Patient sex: M
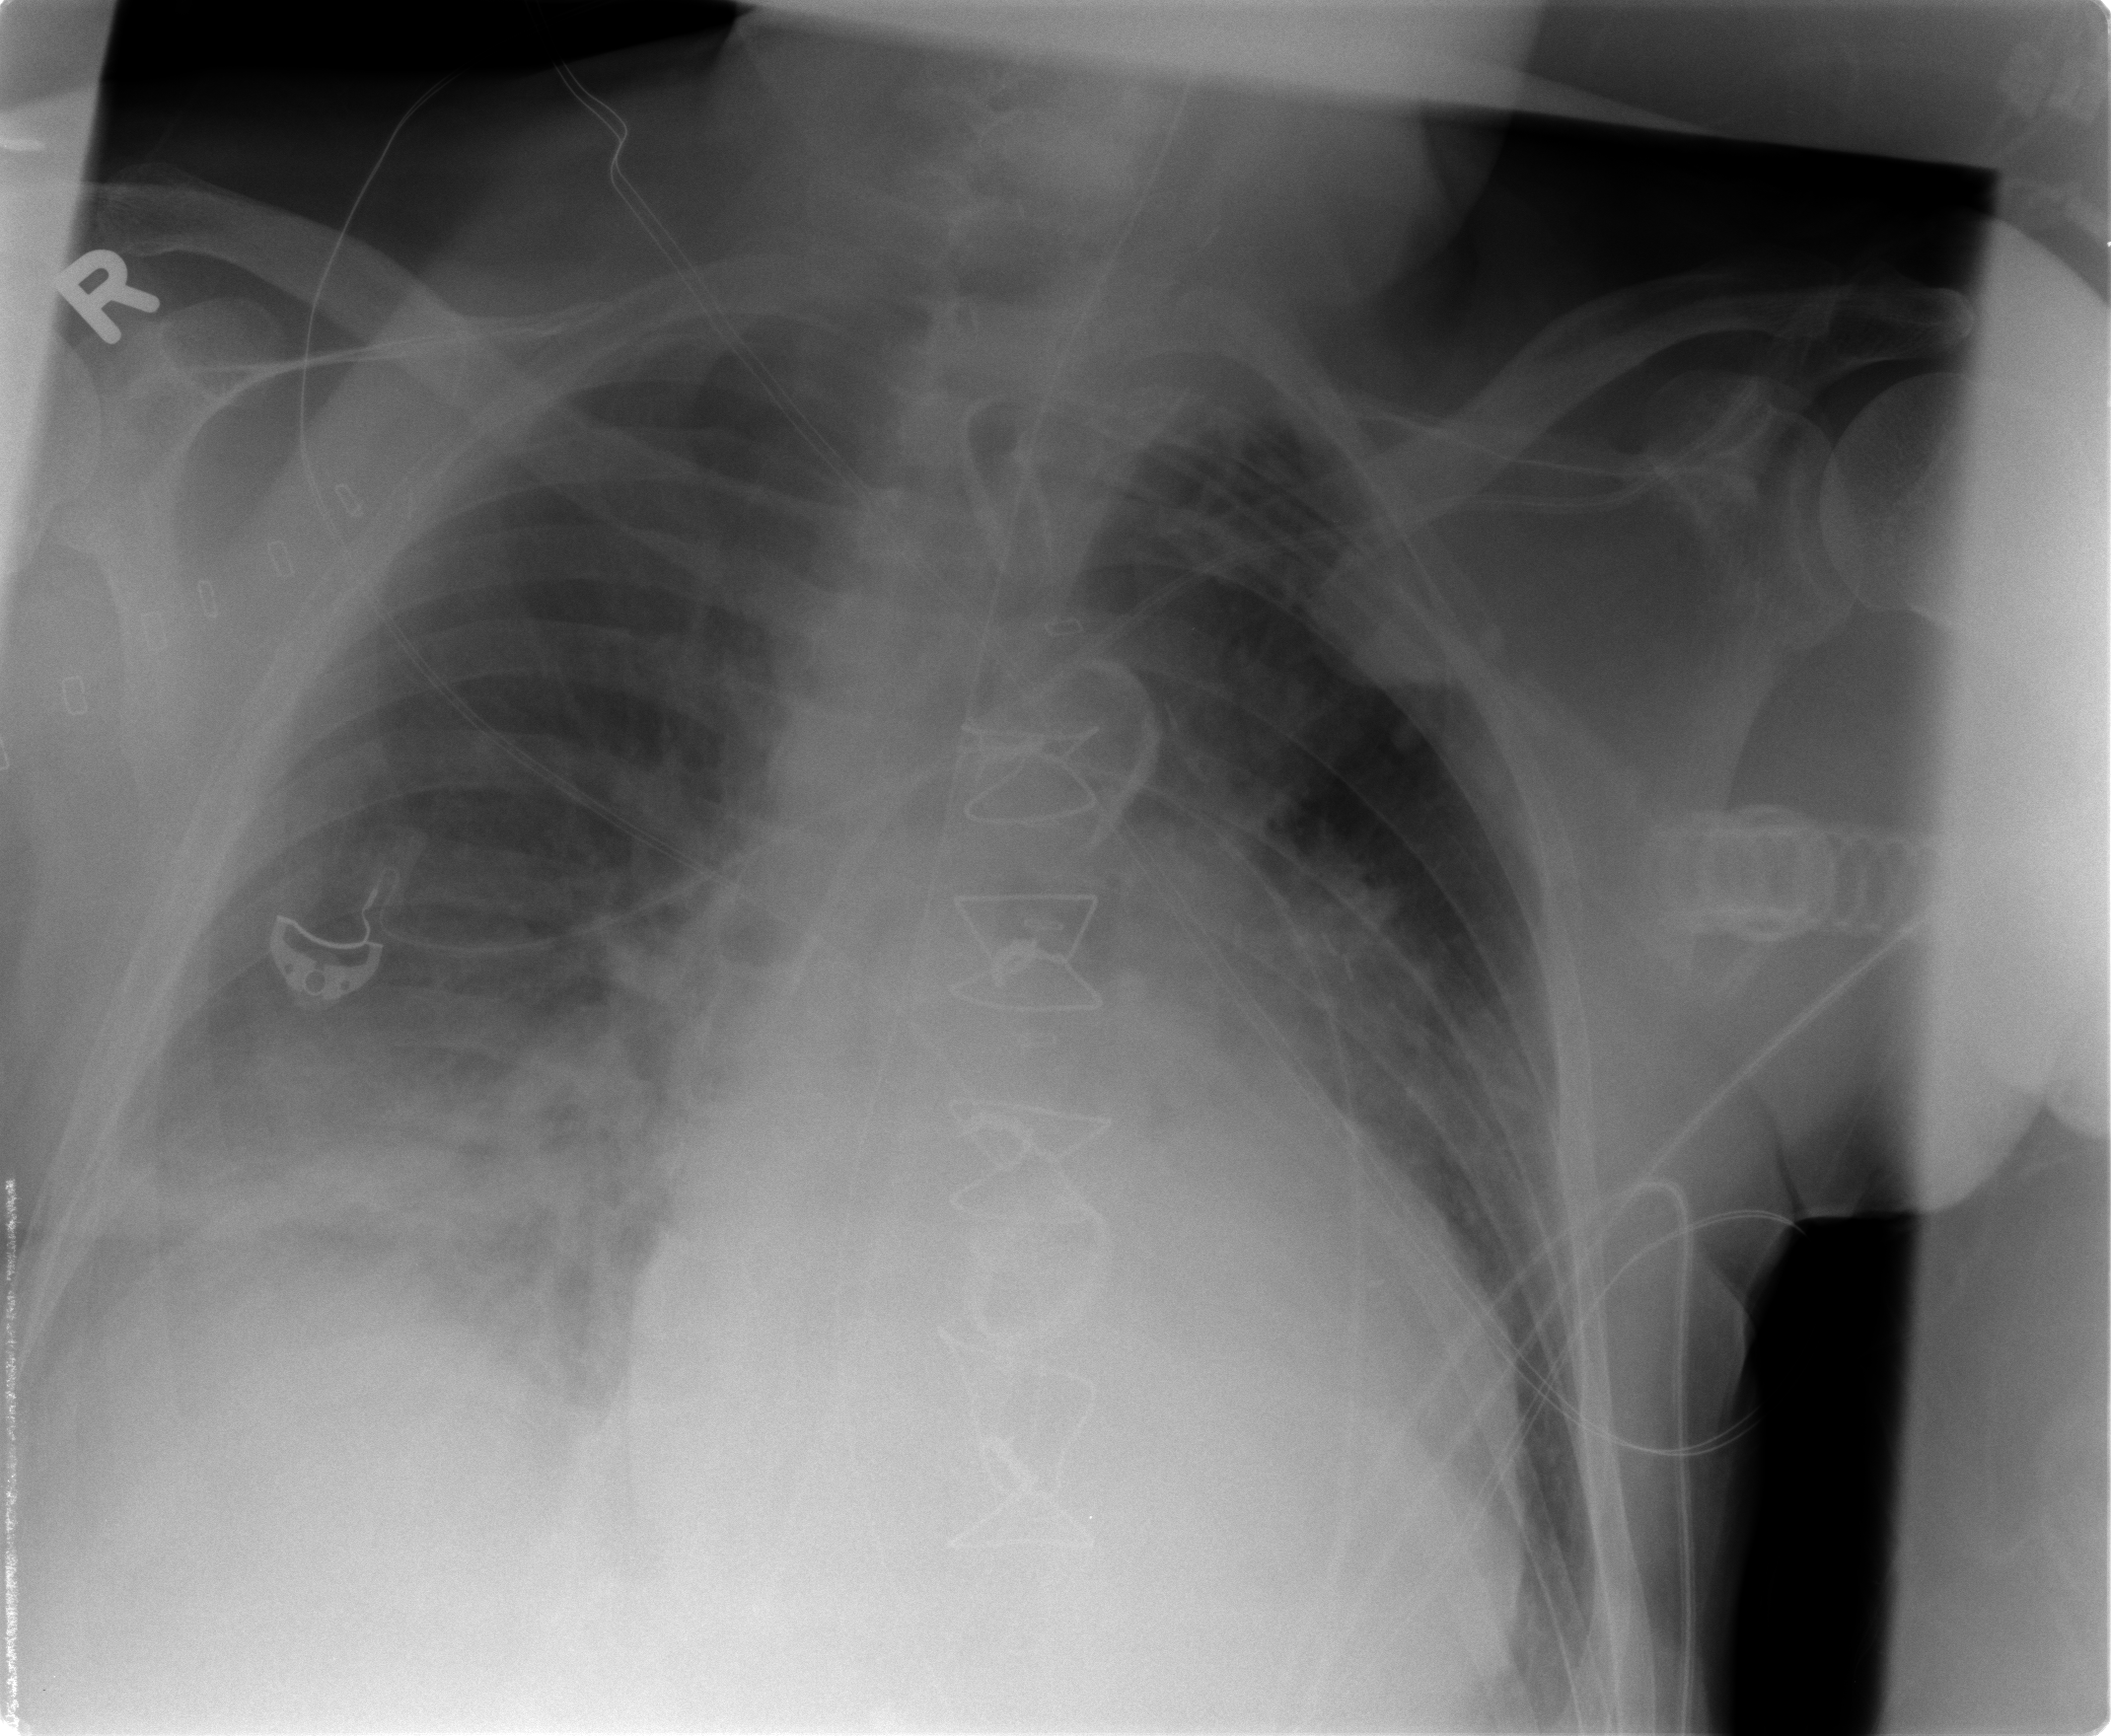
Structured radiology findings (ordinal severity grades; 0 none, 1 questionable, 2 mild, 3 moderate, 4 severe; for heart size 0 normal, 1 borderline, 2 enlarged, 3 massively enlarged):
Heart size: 2
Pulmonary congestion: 2
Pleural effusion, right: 2
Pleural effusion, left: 1
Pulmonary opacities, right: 2
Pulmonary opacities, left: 1
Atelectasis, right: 2
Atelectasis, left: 2